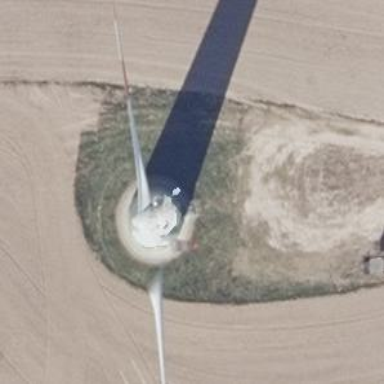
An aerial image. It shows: Wind generator using horizontal axis wind turbines.